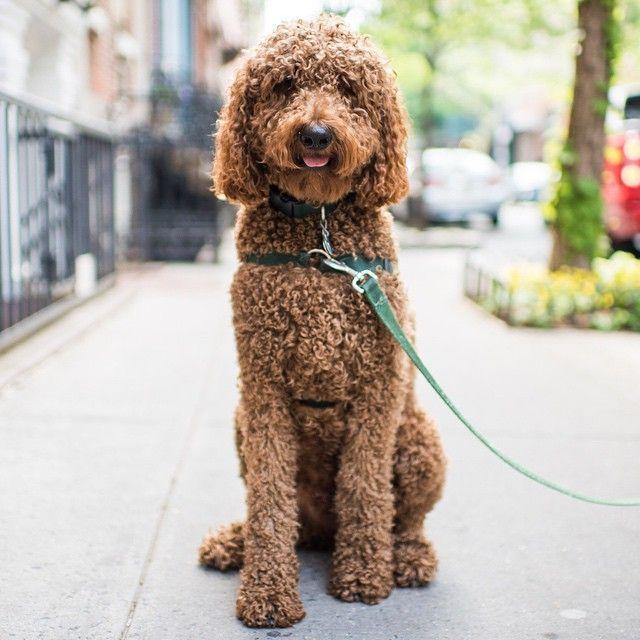
Healthy canine skin — no visible lesions, inflammation, or abnormalities. The skin and coat appear normal.